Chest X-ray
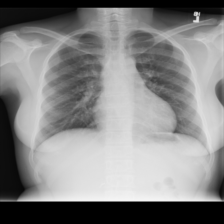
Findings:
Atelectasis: negative
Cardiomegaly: negative
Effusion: negative
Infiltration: negative
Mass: negative
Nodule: negative
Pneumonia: negative
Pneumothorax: negative
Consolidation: negative
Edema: negative
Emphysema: negative
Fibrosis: negative
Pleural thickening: negative
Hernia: negative